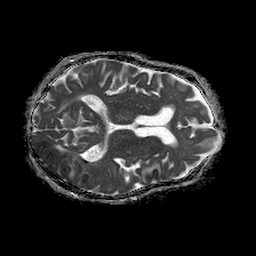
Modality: ADC
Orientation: axial
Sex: female
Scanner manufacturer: philips
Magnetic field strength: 1.5 T
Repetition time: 4.6 s
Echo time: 0.08631 s